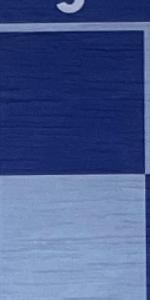
Label: Empty